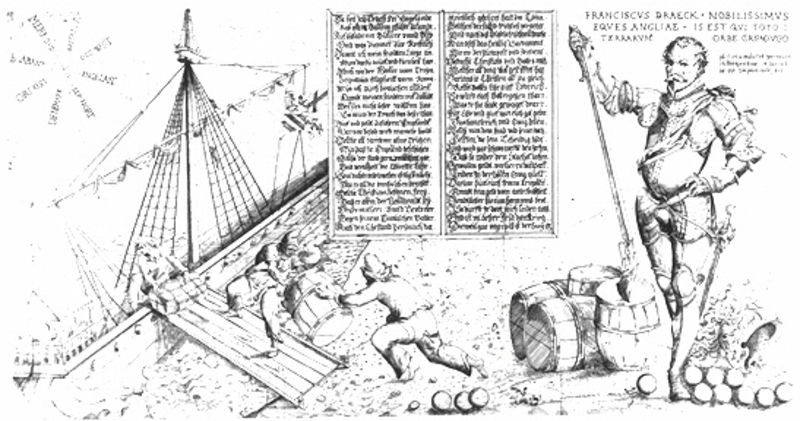
Titel: Bildnis des Sir Francis Drake
Künstler: Balthasar Jenichen
Institution: (Seriendruck)
Schlagwörter: mann, wasser, weiß, menschen, see, ufer, grau, hell, männer, schwarz, szene, zeichnung, bart, rahmen, tragen, brücke, figur, boot, schiff, schrift, segel, segelboot, fahnen, stab, fahne, flagge, mast, segelschiff, grafik, graphik, spalten, weis, laden, rand, beladen, ladung, krieg, leiter, planken, seemann, steg, lanze, bretter, taue, panzer, buch, druck, illustration, text, uniform, zeitung, beschriftung, überschrift, kugeln, fass, ritter, rüstung, wappen, raphik, rollen, franziskus, kanonen, speer, fässer, drake, pulver, lateinisch, windrose, schiffsbau, planke, buchstabeng, verladen, einladen, franciscus, kanonenkugel, bordwand, wanten, verladung, takelaken, franzis, kireg, glugblatt, dfasss